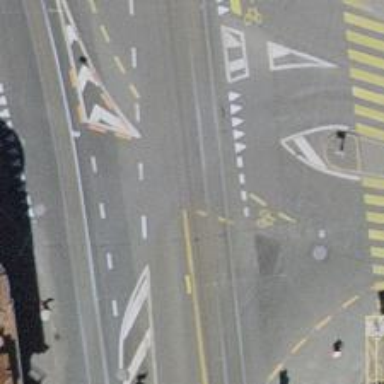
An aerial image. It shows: Tram level crossing on railway.